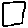
Label: square